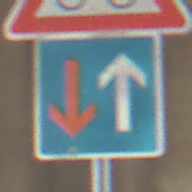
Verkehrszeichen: VorrangVorGegenverkehr
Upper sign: RadverkehrLinks
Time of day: Midday
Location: Roofed (Beach)
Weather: Overcast
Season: NotSpecified
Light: Natural